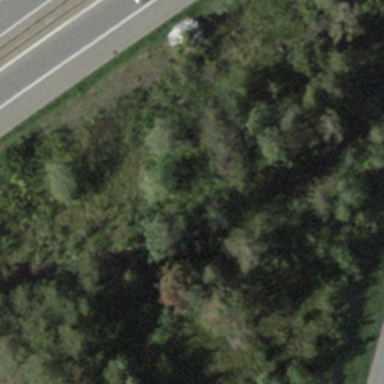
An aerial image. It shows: Mixed forest with various types of leaves.